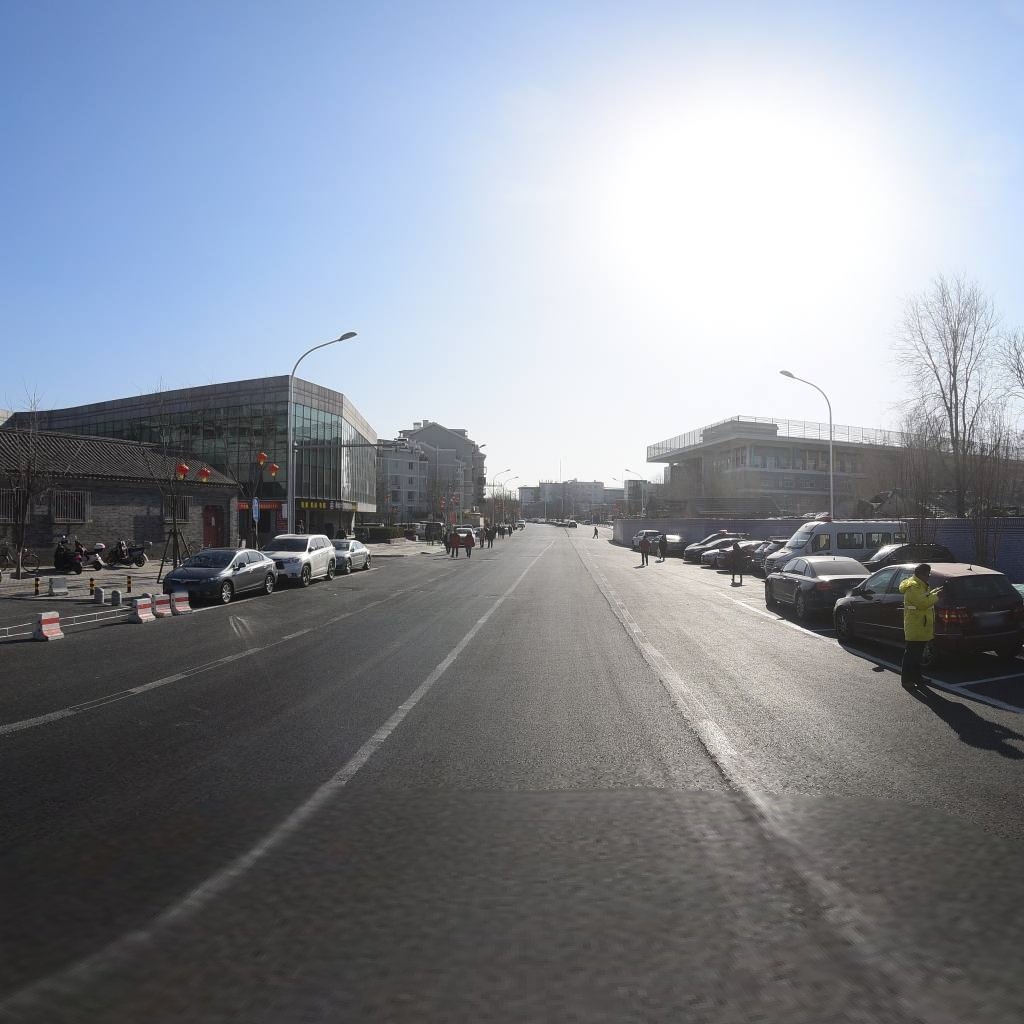
Region: Dongcheng
Road damage annotations: longitudinal crack, manhole cover